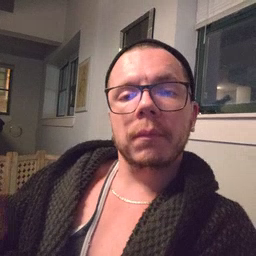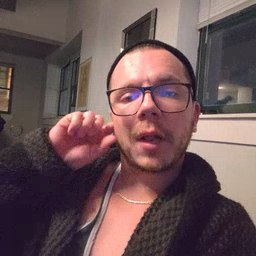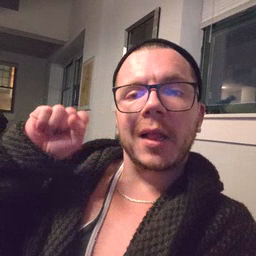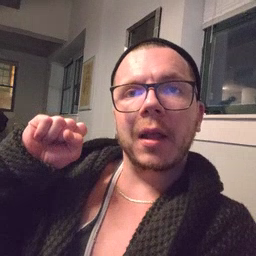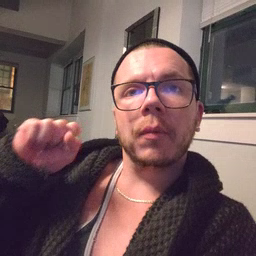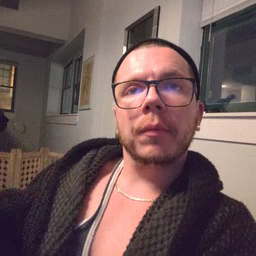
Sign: loud